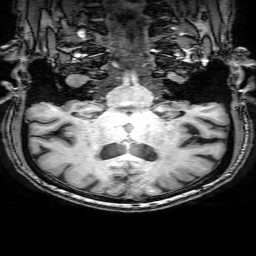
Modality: T1w
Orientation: sagittal
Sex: male
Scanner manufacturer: philips
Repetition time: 0.008206 s
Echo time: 0.00378 s